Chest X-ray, PA view. Patient: 24 years old, sex M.
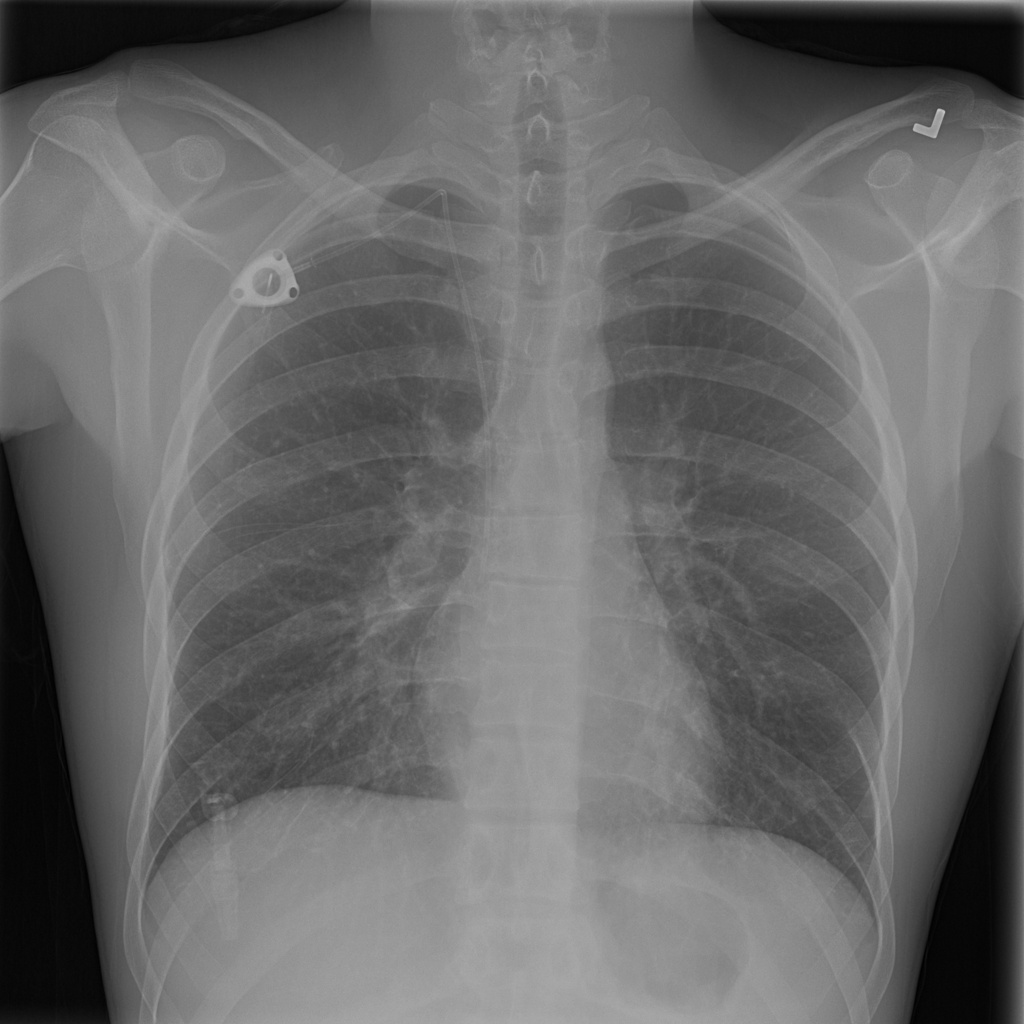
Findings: Edema, Infiltration